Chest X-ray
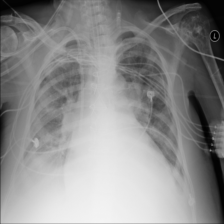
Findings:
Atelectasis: negative
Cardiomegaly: negative
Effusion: positive
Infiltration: positive
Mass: negative
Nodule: negative
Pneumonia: negative
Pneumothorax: negative
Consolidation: negative
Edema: negative
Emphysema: negative
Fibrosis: negative
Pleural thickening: negative
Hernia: negative